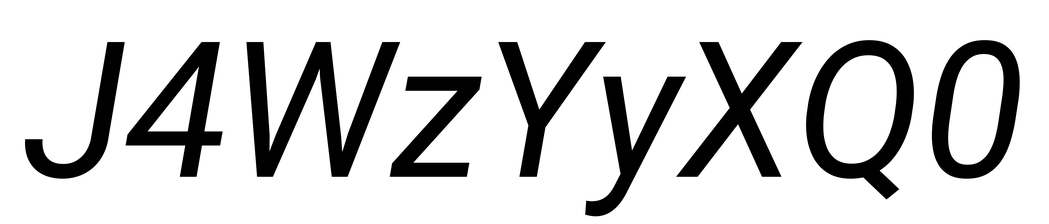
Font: Roboto-Italic_Italic